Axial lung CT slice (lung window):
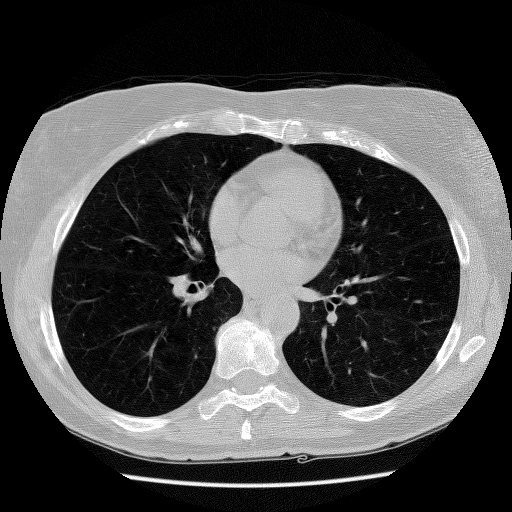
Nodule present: no